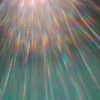
Label: sunburn